Question: I have a class that will help me to connect to a database start transaction and run some queries, and once I am done with all the queries I commit/rollback the transaction.
Here is my class
'''
using System;
using System.Collections.Generic;
using System.Linq;
using System.Text;
using System.Data;
using MySql.Data.MySqlClient;
using System.Windows.Forms;
namespace RM
{
public class dbConnetionWT
{
//private OdbcConnection conn;
private static readonly string mServer = "localhost";
private static readonly string mDatabase = "pos";
private static readonly string mUid = "root";
private static readonly string mPassword = "";
private static readonly string mPort = "3306";
private string conn_string = String.Format("server={0};user={1};database={2};port={3};password={4};", mServer, mUid, mDatabase, mPort, mPassword);
private MySqlConnection conn;
private MySqlTransaction trans;
public dbConnetionWT()
{
this.conn = new MySqlConnection(this.conn_string);
try
{
this.conn.Open();
}
catch
{
Common.Alert("Database Server is not reachable", "SQL Error");
}
}
public void End()
{
try
{
this.conn.Close();
}
catch
{
Common.Alert("Database Server is not reachable", "SQL Error");
}
}
public void BeginTransaction()
{
this.trans = this.conn.BeginTransaction();
}
public void Commit()
{
try
{
this.trans.Commit();
}
catch(Exception ex)
{
Common.Alert(ex.ToString(), "SQL Error");
}
}
public void Rollback()
{
try
{
this.trans.Rollback();
}
catch (Exception ex)
{
Common.Alert(ex.ToString(), "SQL Error");
}
}
// query the data base
public IEnumerable<T> getData<T>(string query, List<MySqlParameter> pars, Func<IDataRecord, T> transform)
{
using (this.conn)
using (var cmd = new MySqlCommand(query, conn))
{
if (pars != null)
{
foreach (MySqlParameter p in pars)
{
cmd.Parameters.Add(p);
}
}
using (var rdr = cmd.ExecuteReader())
{
while (rdr.Read())
{
yield return transform(rdr);
}
}
}
}
// query the data base
public T getValue<T>(string query, List<MySqlParameter> pars)
{
T value;
using (this.conn)
using (var cmd = new MySqlCommand(query, conn))
{
if (pars != null)
{
foreach (MySqlParameter p in pars)
{
cmd.Parameters.Add(p);
}
}
try
{
object rawValue = cmd.ExecuteScalar();
if (rawValue != null)
{
value = (T)Convert.ChangeType(rawValue, typeof(T));
}
else
{
value = default(T);
}
}
catch (Exception ex)
{
Common.Alert(ex.ToString(), "SQL Error");
value = default(T);
this.trans.Rollback();
}
}
return value;
}
public bool processQuery(string strSQL, List<MySqlParameter> pars)
{
bool toReturn = true;
using (this.conn)
using (var cmd = new MySqlCommand(strSQL, conn))
{
if (pars != null)
{
foreach (MySqlParameter param in pars)
{
cmd.Parameters.Add(param);
}
}
try
{
cmd.ExecuteNonQuery();
}
catch (MySqlException ex)
{
Common.Alert(ex.ToString(), "SQL Error");
toReturn = false;
this.trans.Rollback();
}
}
return toReturn;
}
}
}
'''
Here is how I am using it when running into an issue
'''
bool hasSqlError = false;
string sql2 = " INSERT INTO products "
+ " (productUPC, productName, price, createdBy, departmentID, vendorID, productDescription) "
+ " VALUES('123', 'Name', '29.99', '1', '2', '3', 'This is a test')";
if (!dbwt.processQuery(sql2, null))
{
hasSqlError = true;
}
if (!hasSqlError)
{
dbwt.Commit();
dbwt.End();
this.Close();
}
else
{
dbwt.Rollback();
}
'''
But I keep getting an error when trying to commit 'dbwt.Commit();'
here is the exception error that I get

How can I correct this issue? I don't understand why I get this error even if I open the connection in the constructor?
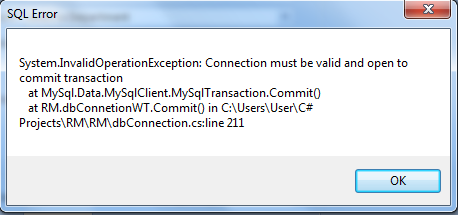
Answer: You've got a 'using (this.conn)' in the 'processQuery()' method, and the 'using' statement causes your connection to be closed. So the error message makes sense.
You're already closing the connection explicitly in the 'End()' method, so omit the following line:
'''
using (this.conn)
'''
Also FWIW, you may want to make sure you close the connection after a rollback too:
'''
if (!hasSqlError)
{
dbwt.Commit();
}
else
{
dbwt.Rollback();
}
dbwt.End();
this.Close();
'''
Or, to make sure the connection is closed even in the event of an exception being thrown:
'''
try
{
if (!hasSqlError)
{
dbwt.Commit();
}
else
{
dbwt.Rollback();
}
this.Close();
}
finally
{
dbwt.End();
}
'''